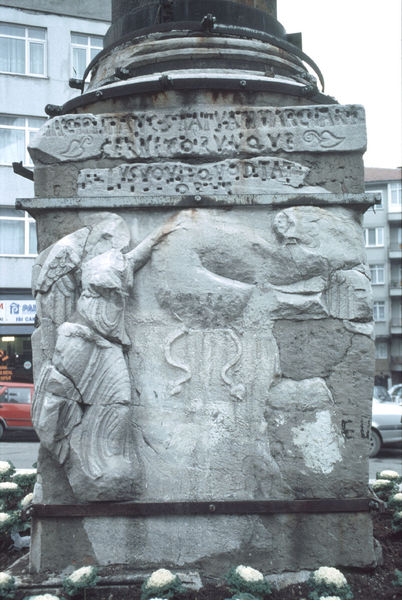
Titel: Markianssäule
Standort: Istanbul (EU - Türkei)
Schlagwörter: flügel, himmel, blumen, fenster, grau, kleid, straße, säule, haus, rot, tier, band, halten, sockel, stein, figur, fliegen, engel, relief, schrift, platz, auto, inschrift, plinthe, podest, foto, eisen, denkmal, text, kranz, fragment, löwe, basis, drache, standbild, genien, himmelwesen, öffentlicher raum